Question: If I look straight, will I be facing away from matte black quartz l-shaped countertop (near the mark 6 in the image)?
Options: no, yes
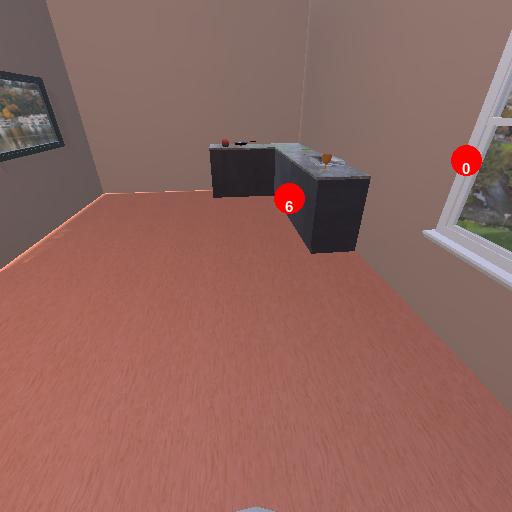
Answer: no